Question: When I create a Microsoft SQL Server Reporting Services 2012 bar chart with the horizontal axis type set to scalar and the interval set to 1, the rendered bar size does not match the axis label size.
In the example below, a value of 1 should be displayed for 9/1/12 and a value of 52 should be displayed for 9/5/12. However, the bars span too wide. Each spans three date labels instead of just one.
How do I limit the chart's bars so that they are the proper width?
Thank you!

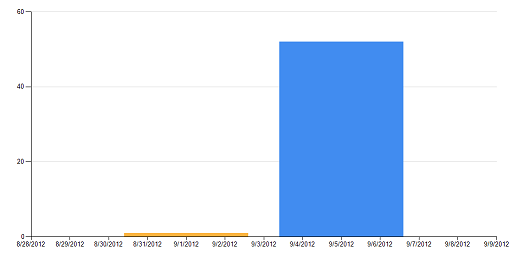
Answer: I had the same problem, I changed the MaxPixelPointWidth to a value, in my case 15, and that fixed my problem.
'''
(Chart Series properties=>CustomAttributes=>MaxPixelPointWidth) //Mari
'''